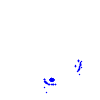
Particle: kaon